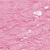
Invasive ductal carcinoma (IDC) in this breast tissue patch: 0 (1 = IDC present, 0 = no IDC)